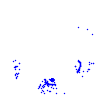
Particle: kaon